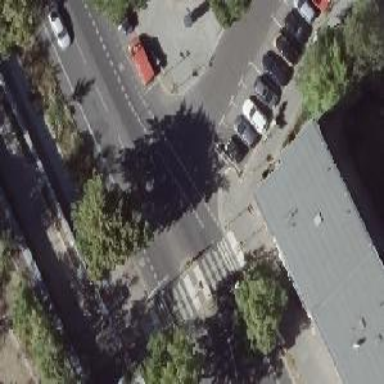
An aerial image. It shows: Footway with traffic signals at crossing.